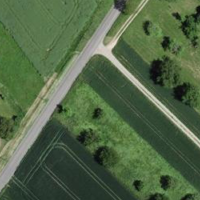
EUNIS habitat code: 25
Species observed at this site:
Lepus europaeus